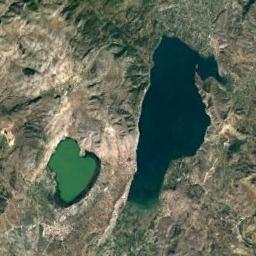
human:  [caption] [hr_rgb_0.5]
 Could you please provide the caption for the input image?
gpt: The lake on the right is bigger than the lake on the left .

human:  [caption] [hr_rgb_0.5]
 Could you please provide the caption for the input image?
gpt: Two irregularly shaped blue-blue lakes are surrounded by yellow-brown mountains with sparse green vegetation .

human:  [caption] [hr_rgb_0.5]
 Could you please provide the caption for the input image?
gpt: A deep green lake and a light green lake lie in a mountainous area .

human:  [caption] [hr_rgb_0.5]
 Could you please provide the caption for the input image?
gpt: There are two lakes in the picture .

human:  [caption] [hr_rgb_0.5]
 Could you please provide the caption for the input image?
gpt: There are two lakes with some meadows and bare land around .